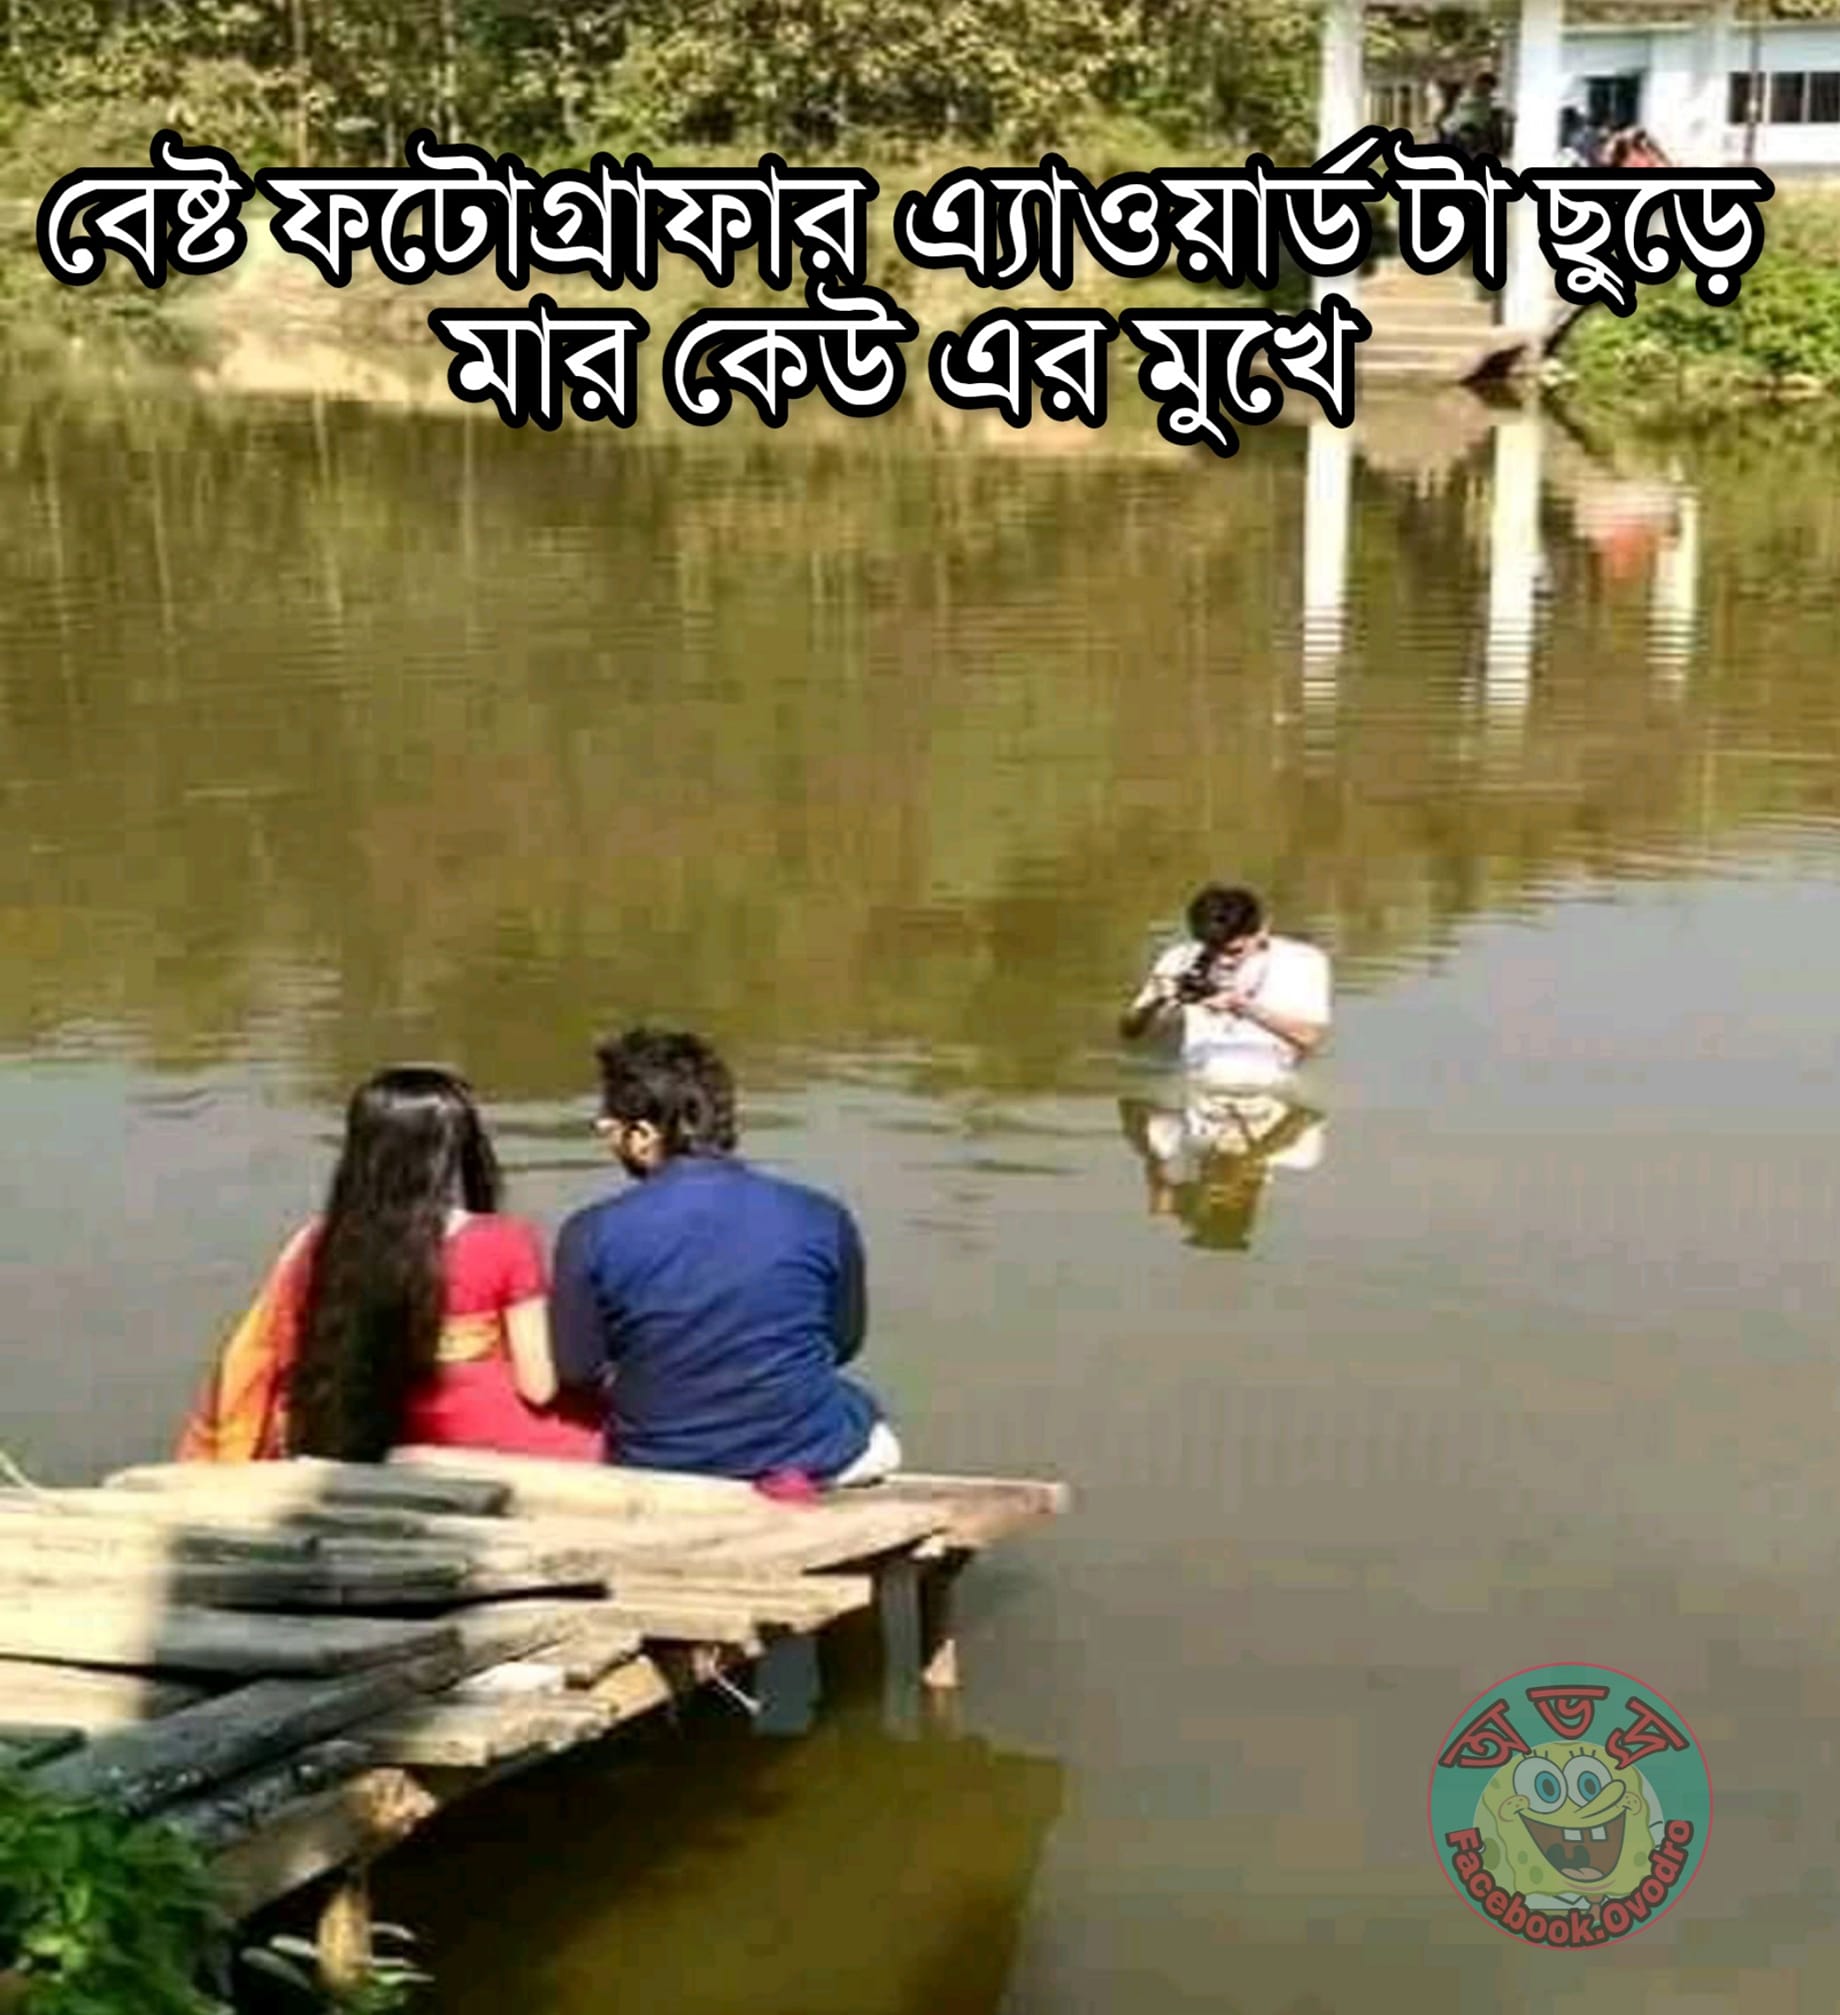
Caption: বেষ্ট ফটোগ্রাফার এ্যাওয়ার্ড টা ছুড়ে মার কেউ এর মুখে
Label: non-hate